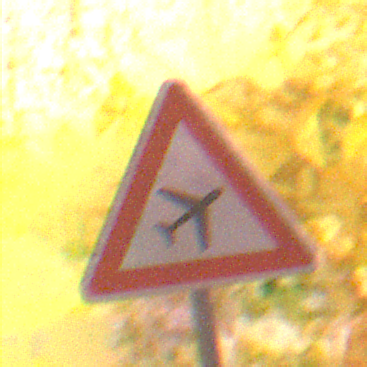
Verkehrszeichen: FlugbetriebLinks
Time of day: Night
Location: Outdoor (Nature)
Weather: Clear
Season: NotSpecified
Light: Natural